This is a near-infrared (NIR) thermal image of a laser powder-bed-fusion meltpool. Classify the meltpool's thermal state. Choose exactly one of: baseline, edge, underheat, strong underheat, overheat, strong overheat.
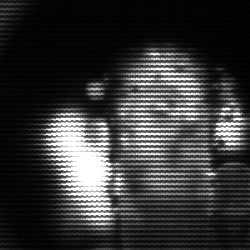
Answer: strong underheat